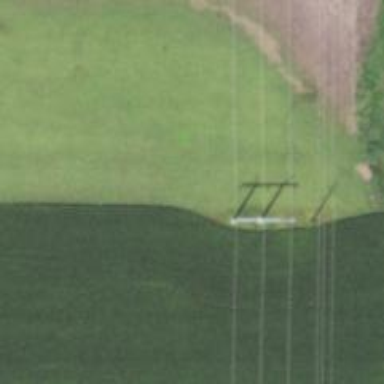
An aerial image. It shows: H-frame power tower design.